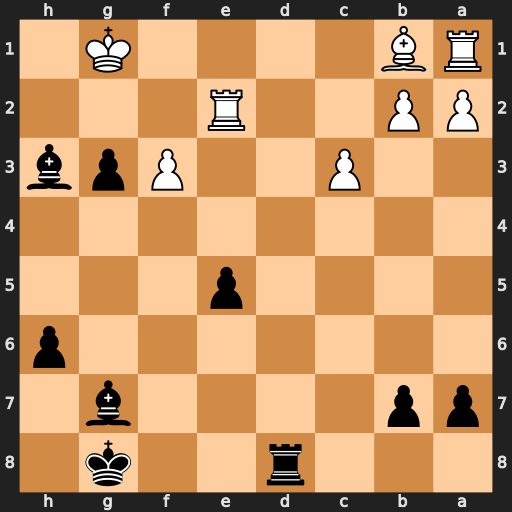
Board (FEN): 3r2k1/pp4b1/7p/4p3/8/2P2Ppb/PP2R3/RB4K1
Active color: b
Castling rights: -
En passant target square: -
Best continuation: Rd1+ Re1 Rxe1#